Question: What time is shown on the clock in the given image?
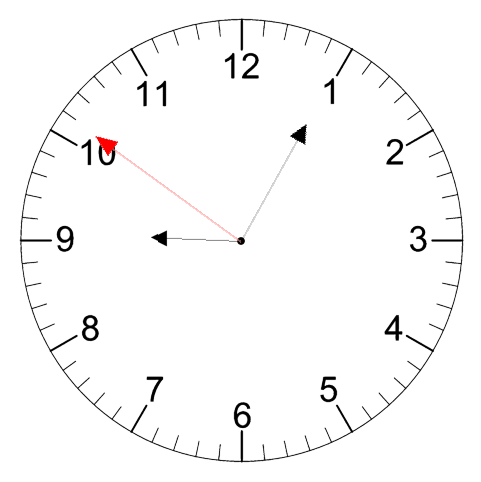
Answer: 09:04:51